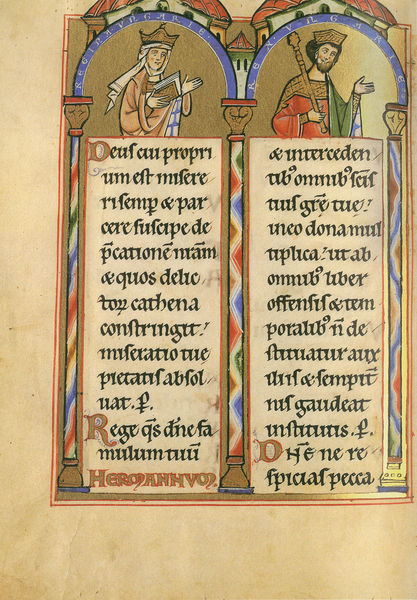
Titel: Landgrafenpsalter
Institution: Stuttgart, Würtembergische Landesbibliothek
Schlagwörter: blau, mann, grün, bunt, frau, säulen, rot, gold, krone, schrift, rundbogen, könig, inschrift, buch, seite, text, buchseite, otto, textfeld, ehepaar, gotisch, mittelalter, romanik, königin, verzierungen, goldgrund, royal, zepter, latein, betten, evangeliar, anonym, evangelistar, buchkunst, keiser